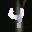
Label: 4